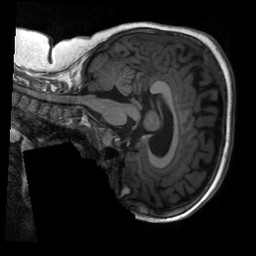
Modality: T1w
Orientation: sagittal
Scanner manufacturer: siemens
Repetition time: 2.3 s
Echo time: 0.00229 s